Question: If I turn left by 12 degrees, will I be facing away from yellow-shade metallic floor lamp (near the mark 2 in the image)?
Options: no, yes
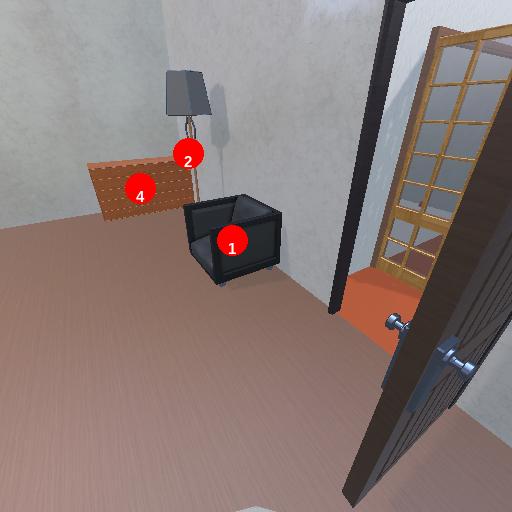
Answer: no